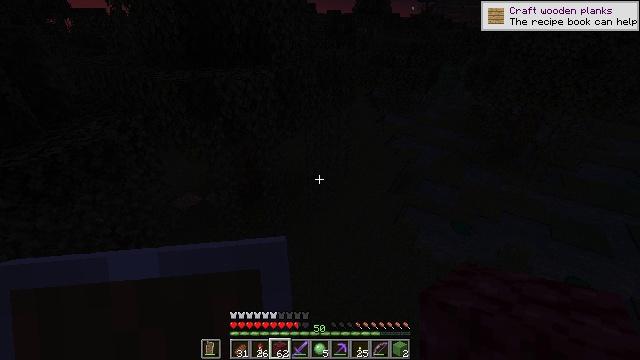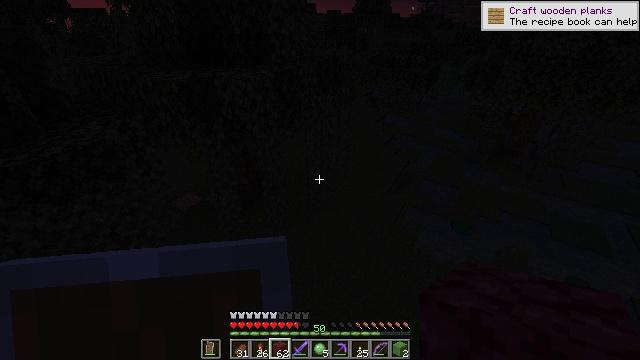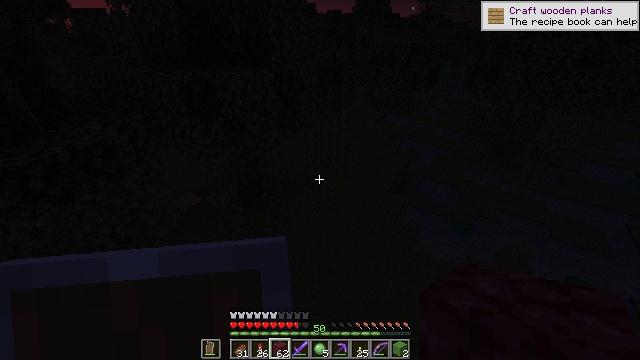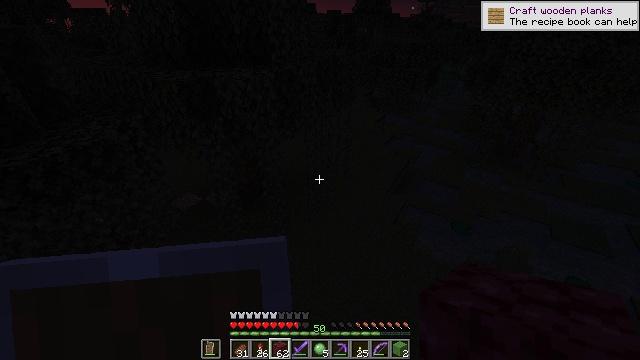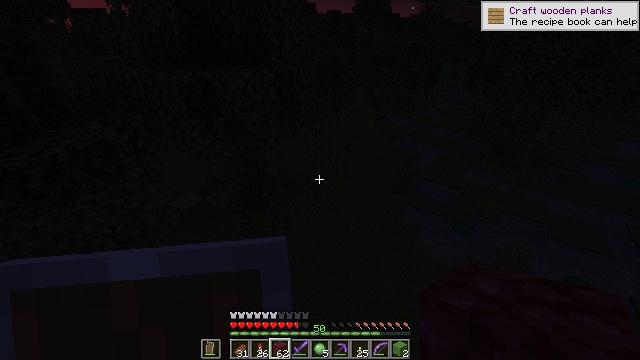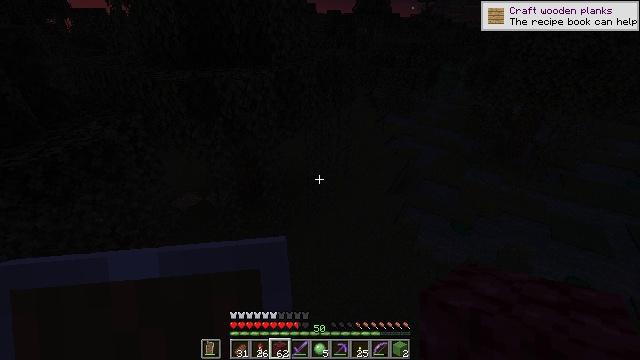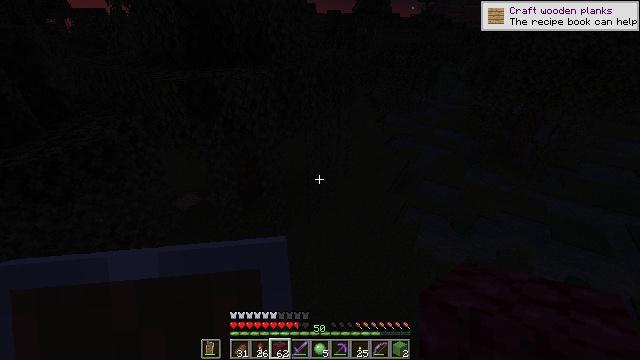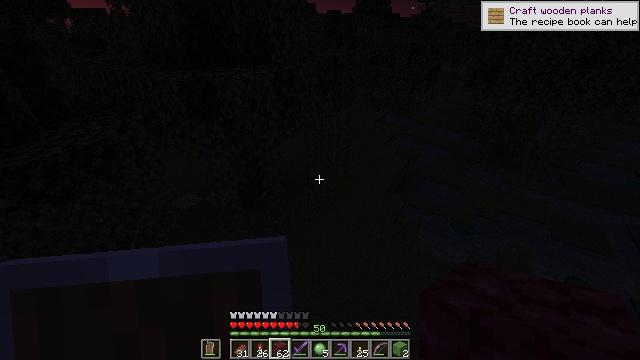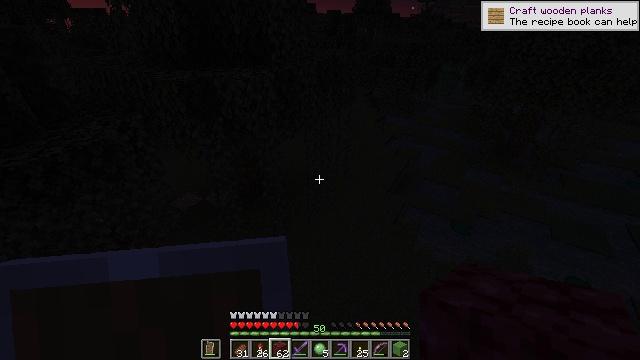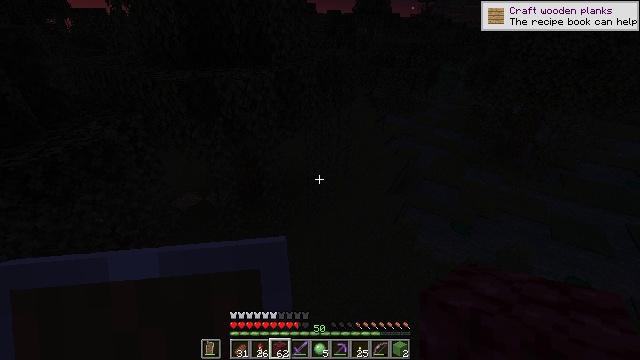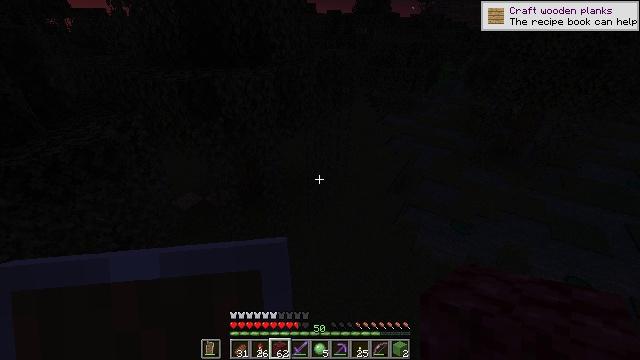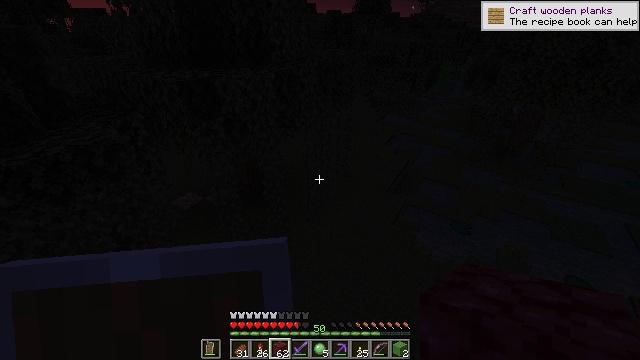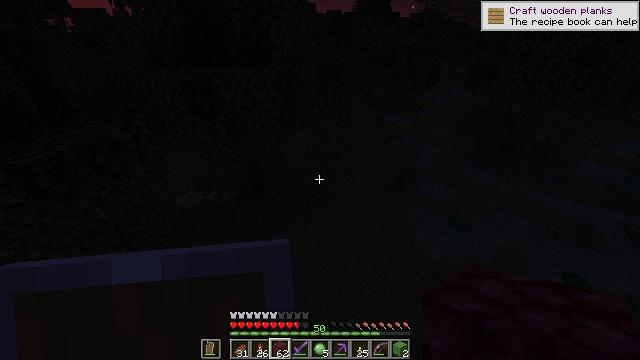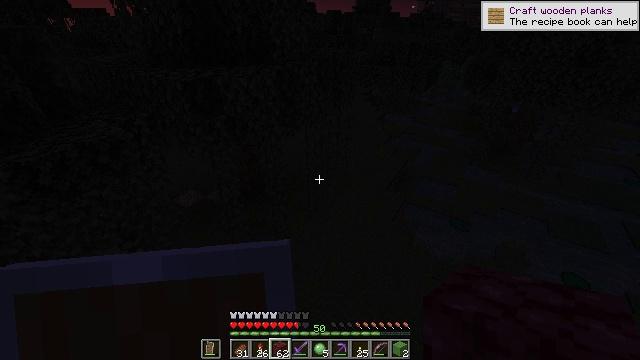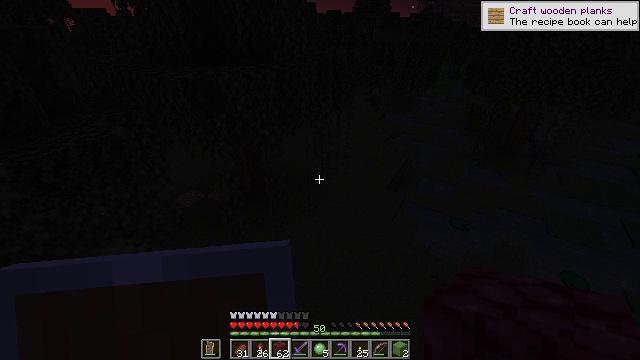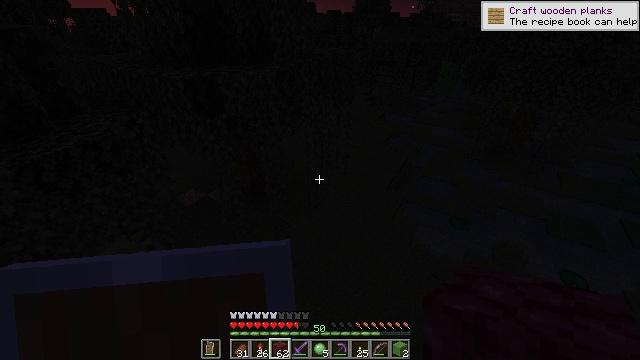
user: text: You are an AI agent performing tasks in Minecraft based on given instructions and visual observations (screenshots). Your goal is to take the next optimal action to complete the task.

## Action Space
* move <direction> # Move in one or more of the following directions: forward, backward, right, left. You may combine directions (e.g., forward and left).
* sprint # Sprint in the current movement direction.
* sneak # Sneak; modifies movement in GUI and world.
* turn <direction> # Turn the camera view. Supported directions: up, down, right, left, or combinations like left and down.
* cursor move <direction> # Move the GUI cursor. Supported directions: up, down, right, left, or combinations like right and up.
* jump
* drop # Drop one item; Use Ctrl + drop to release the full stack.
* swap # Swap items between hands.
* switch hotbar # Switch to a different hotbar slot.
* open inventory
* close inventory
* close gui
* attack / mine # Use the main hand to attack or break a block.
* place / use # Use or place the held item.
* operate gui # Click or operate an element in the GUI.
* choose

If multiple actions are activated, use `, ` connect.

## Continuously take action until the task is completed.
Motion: motion action
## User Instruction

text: Hunt a slime.
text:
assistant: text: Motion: sneak
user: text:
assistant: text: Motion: sneak
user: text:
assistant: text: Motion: sneak
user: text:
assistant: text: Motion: sneak
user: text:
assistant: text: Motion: sneak
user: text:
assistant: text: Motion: sneak
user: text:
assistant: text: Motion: sneak
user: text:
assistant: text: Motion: sneak
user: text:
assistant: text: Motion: sneak
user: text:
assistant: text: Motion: move back, sneak
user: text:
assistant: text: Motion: move back, sneak
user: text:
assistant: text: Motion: move back, sneak
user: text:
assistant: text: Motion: move back, sneak
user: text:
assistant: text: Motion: move back, sneak
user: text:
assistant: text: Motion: sneak
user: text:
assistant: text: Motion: sneak
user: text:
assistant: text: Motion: sneak
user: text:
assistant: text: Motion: sneak
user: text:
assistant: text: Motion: sneak
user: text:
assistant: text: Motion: sneak
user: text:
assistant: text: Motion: sneak
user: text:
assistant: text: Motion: sneak
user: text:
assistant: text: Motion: sneak
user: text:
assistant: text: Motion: sneak
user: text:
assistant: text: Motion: sneak
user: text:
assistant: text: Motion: sneak
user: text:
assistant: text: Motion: sneak
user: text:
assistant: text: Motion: sneak
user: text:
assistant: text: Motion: sneak
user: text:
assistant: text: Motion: sneak